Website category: book
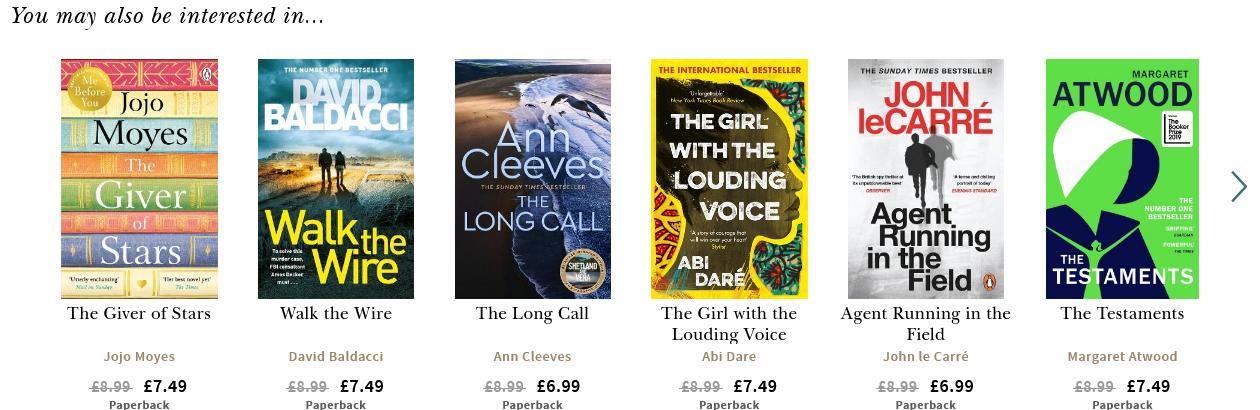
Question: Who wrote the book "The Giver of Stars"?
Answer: Jojo Moyes

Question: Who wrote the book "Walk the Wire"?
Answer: David Baldacci

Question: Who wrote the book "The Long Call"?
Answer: Ann Cleeves

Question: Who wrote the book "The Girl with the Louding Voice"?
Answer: Abi Dare

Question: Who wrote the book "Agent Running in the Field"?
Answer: John le Carr

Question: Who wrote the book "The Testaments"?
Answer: Margaret Atwood

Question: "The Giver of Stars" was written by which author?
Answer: Jojo Moyes

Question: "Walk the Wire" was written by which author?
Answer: David Baldacci

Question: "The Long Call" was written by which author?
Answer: Ann Cleeves

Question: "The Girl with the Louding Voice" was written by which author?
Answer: Abi Dare

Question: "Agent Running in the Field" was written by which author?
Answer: John le Carr

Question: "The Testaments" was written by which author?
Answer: Margaret Atwood

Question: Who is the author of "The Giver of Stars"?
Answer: Jojo Moyes

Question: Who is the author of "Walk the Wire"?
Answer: David Baldacci

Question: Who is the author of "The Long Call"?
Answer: Ann Cleeves

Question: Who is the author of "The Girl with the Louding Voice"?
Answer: Abi Dare

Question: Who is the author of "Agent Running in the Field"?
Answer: John le Carr

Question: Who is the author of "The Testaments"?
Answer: Margaret Atwood

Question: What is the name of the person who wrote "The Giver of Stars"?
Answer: Jojo Moyes

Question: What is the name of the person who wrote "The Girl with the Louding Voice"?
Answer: Abi Dare

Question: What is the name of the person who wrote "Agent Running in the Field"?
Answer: John le Carr

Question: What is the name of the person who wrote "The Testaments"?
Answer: Margaret Atwood

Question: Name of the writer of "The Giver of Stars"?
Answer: Jojo Moyes

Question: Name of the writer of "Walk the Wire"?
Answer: David Baldacci

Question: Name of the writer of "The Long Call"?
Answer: Ann Cleeves

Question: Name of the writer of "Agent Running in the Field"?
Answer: John le Carr

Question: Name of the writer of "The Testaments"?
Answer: Margaret Atwood

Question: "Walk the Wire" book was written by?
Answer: David Baldacci

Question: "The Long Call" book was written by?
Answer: Ann Cleeves

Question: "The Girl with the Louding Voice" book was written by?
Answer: Abi Dare

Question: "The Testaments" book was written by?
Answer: Margaret Atwood

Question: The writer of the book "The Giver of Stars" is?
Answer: Jojo Moyes

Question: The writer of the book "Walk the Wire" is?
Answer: David Baldacci

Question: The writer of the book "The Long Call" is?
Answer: Ann Cleeves

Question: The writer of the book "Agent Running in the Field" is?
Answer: John le Carr

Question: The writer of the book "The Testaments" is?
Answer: Margaret Atwood

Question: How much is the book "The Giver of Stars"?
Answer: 7.49

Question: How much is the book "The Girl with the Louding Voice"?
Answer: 7.49

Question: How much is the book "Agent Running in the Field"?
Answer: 6.99

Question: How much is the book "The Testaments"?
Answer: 7.49

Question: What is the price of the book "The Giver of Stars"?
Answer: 7.49

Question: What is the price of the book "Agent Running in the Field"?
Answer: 6.99

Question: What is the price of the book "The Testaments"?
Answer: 7.49

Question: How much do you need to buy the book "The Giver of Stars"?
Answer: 7.49

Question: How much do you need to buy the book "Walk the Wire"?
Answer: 7.49

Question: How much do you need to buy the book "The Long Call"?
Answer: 6.99

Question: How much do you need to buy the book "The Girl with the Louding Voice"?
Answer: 7.49

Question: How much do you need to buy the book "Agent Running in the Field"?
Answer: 6.99

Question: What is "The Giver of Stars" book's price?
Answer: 7.49

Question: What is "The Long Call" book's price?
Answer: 6.99

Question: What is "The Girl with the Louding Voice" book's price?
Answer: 7.49

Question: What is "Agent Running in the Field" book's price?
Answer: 6.99

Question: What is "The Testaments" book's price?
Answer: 7.49

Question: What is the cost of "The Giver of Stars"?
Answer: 7.49

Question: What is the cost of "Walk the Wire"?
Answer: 7.49

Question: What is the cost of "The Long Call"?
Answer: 6.99

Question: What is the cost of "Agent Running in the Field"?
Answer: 6.99

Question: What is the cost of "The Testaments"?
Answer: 7.49

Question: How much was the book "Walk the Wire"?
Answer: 7.49

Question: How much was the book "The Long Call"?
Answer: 6.99

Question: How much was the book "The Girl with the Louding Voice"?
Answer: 7.49

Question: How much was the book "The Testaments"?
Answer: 7.49

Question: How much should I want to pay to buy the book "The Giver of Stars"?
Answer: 7.49

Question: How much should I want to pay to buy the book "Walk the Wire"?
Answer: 7.49